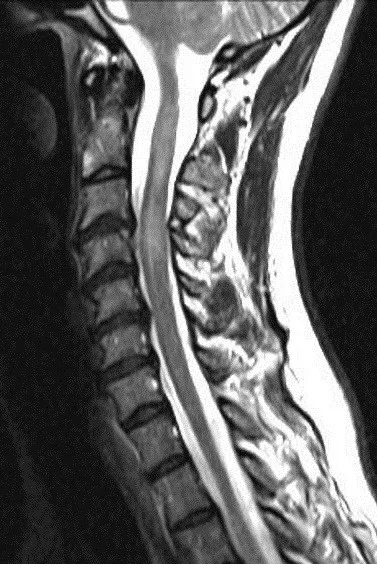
MRI spine showing hyperintensity in cervical cord C5 to C7 level (2).
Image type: radiology (mri)